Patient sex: F
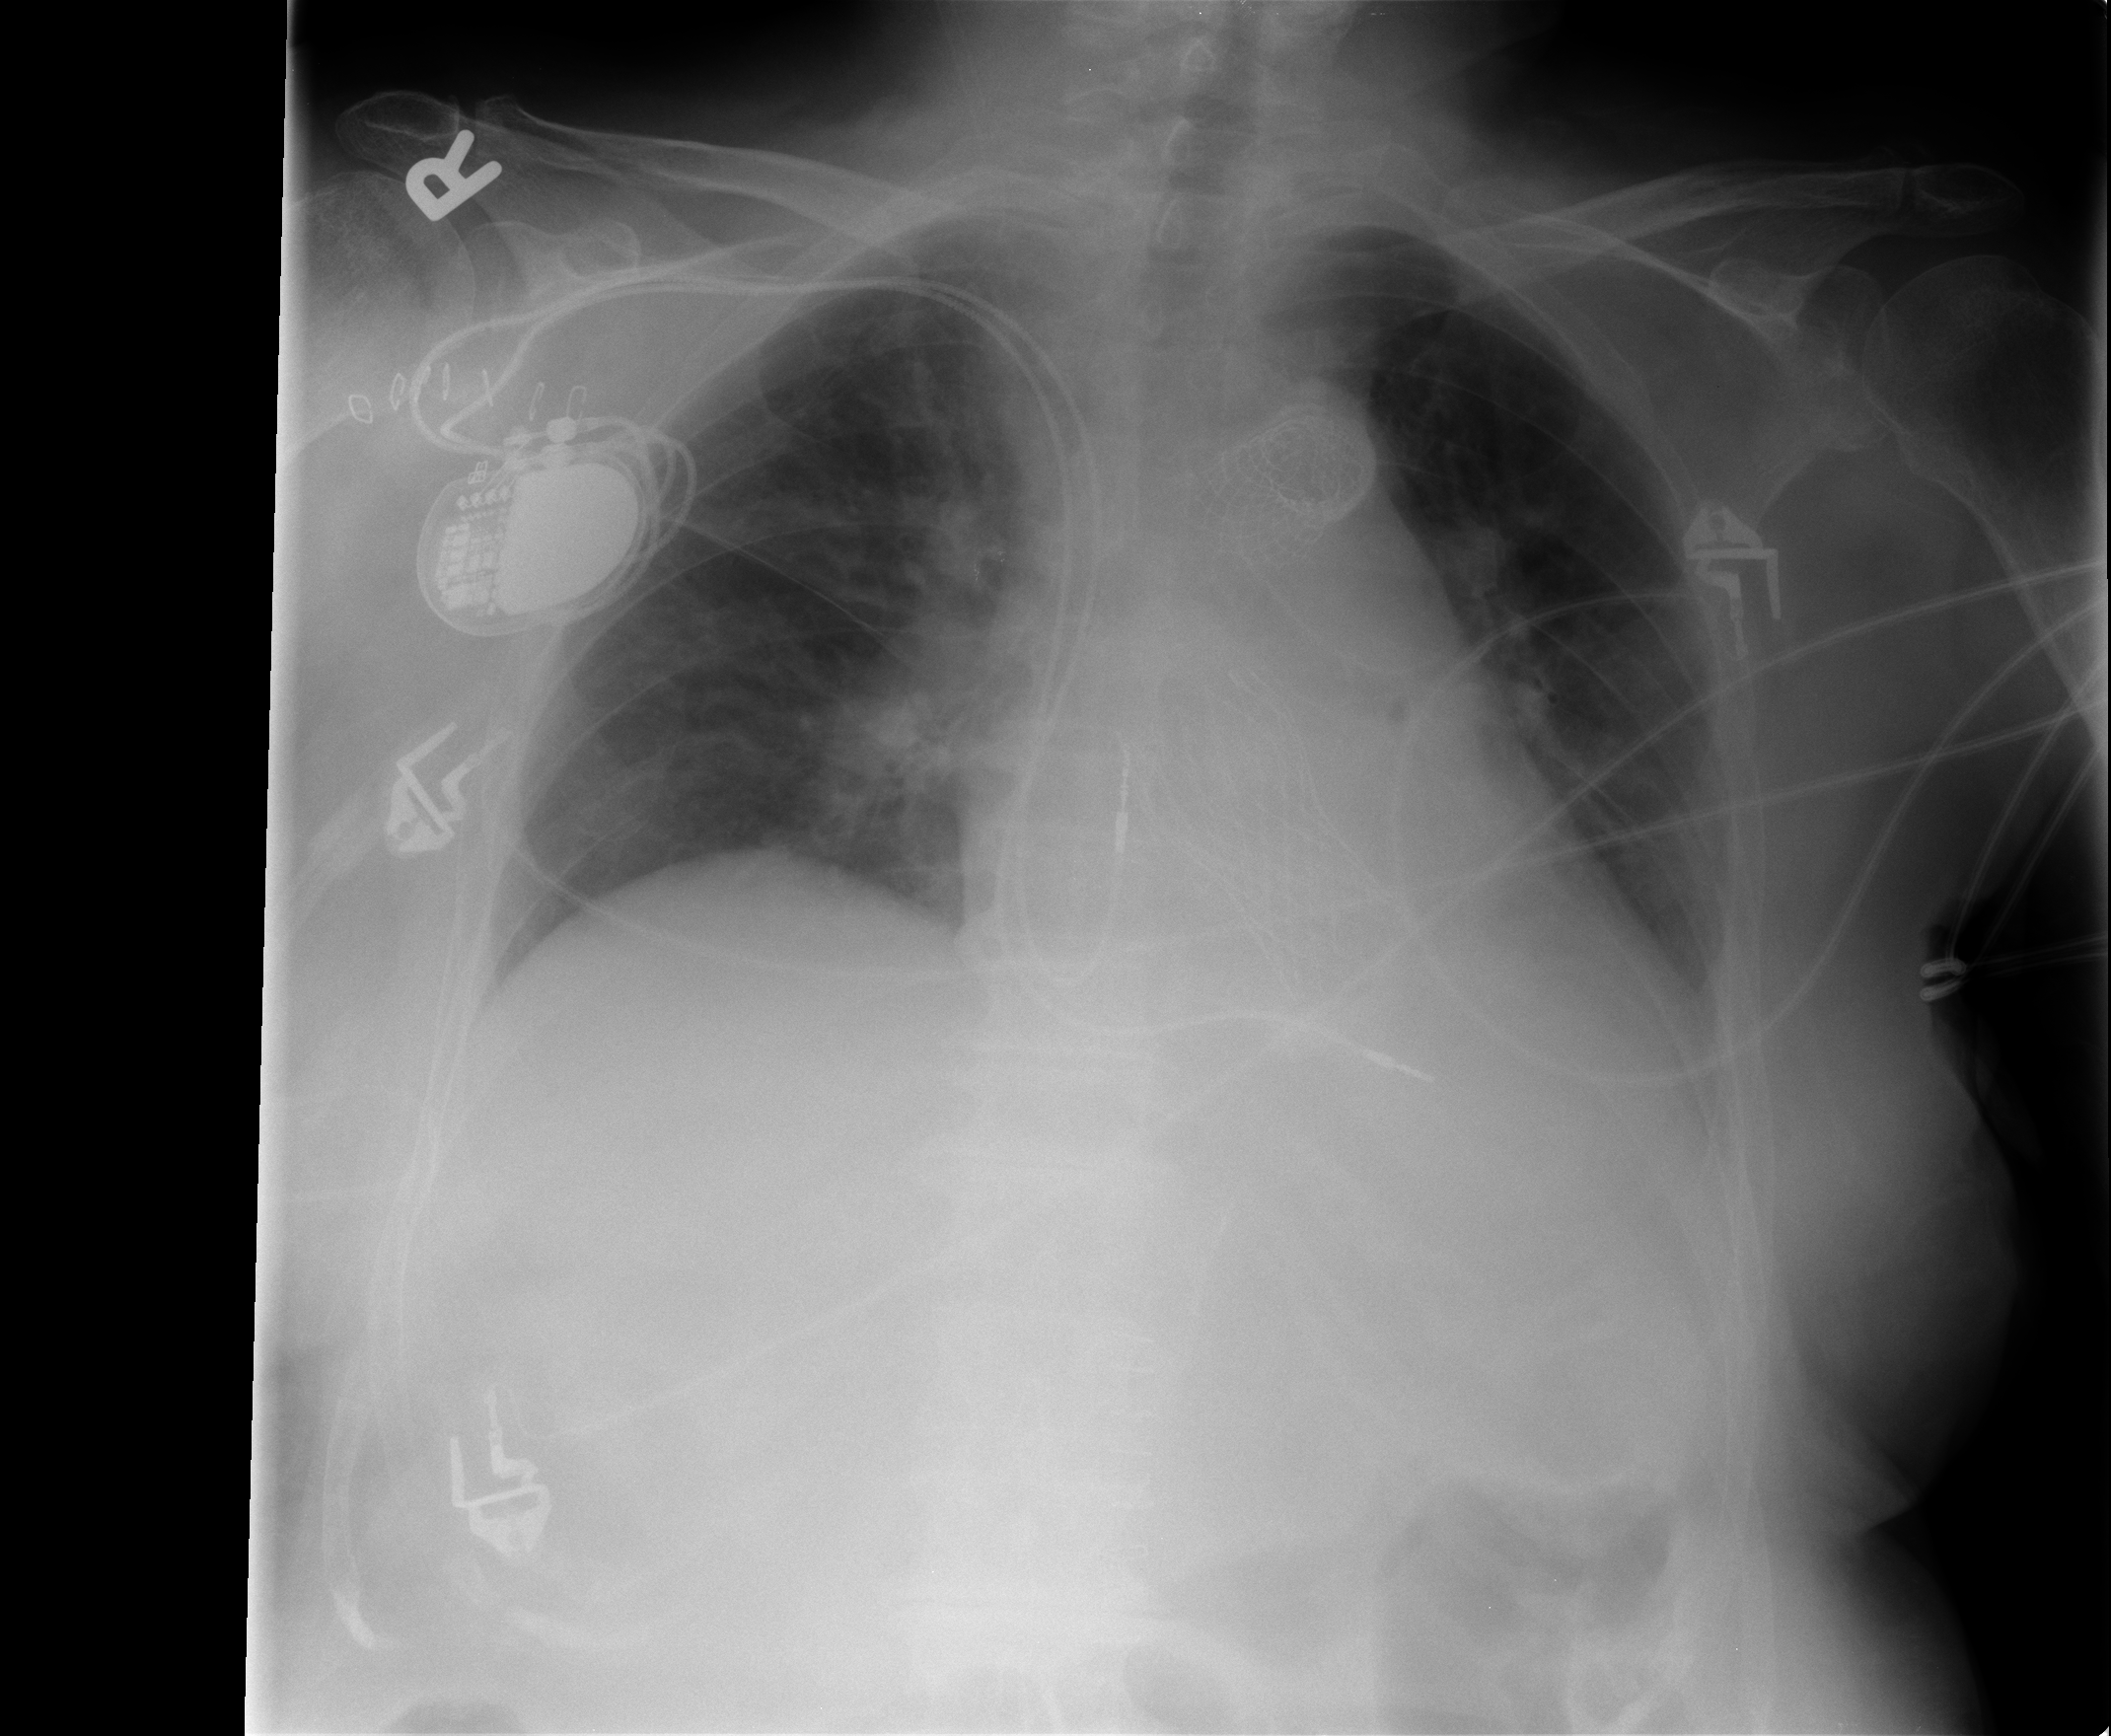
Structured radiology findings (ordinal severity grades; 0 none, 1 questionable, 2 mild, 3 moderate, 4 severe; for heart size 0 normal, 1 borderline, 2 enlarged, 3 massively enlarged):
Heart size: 2
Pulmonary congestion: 2
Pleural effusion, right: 0
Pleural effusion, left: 2
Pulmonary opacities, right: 0
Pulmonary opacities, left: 0
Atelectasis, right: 0
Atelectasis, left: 1